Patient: sex M, age 26
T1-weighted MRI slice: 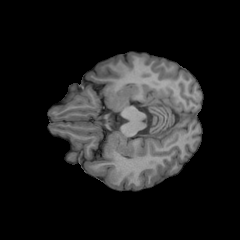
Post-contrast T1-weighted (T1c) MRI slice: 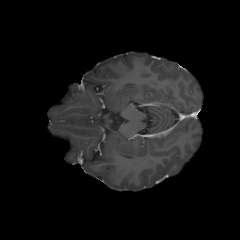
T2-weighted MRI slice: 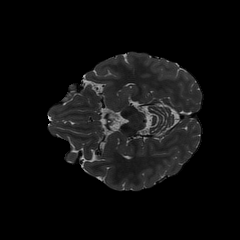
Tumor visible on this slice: no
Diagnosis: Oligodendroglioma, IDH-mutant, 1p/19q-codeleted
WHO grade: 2